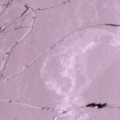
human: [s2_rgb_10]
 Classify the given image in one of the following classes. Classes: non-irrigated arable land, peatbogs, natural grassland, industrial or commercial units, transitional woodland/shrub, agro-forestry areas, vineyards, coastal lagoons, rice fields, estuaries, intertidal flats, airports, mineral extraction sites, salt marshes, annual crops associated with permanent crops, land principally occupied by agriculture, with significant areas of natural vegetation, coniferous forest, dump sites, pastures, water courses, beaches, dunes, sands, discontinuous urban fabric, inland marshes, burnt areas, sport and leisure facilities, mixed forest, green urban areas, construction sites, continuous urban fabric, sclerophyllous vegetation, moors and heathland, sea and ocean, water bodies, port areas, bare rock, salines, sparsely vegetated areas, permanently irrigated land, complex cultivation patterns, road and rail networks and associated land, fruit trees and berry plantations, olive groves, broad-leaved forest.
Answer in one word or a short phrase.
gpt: sea and ocean